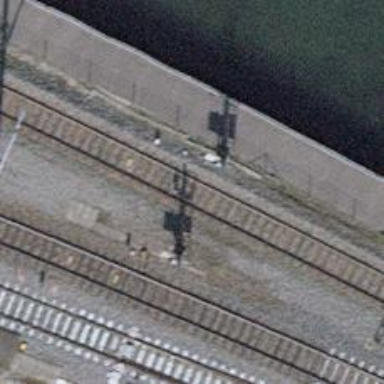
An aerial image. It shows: Railway signal.